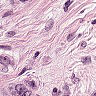
Metastatic tissue present: yes